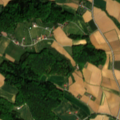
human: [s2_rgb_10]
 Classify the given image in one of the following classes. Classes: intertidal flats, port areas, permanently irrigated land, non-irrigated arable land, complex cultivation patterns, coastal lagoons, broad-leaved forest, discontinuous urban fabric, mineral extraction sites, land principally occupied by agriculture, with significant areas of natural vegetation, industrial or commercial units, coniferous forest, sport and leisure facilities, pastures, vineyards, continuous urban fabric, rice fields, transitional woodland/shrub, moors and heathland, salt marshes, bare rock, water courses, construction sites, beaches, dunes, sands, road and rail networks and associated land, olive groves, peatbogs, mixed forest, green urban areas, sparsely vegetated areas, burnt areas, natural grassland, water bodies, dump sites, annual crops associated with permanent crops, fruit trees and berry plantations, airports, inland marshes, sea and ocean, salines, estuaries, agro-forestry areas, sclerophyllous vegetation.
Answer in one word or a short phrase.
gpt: non-irrigated arable land, complex cultivation patterns, broad-leaved forest